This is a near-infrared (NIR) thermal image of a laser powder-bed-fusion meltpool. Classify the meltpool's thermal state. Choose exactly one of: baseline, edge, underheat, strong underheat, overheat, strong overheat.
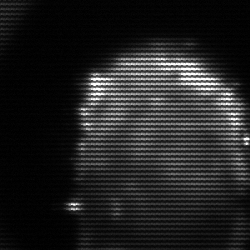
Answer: baseline